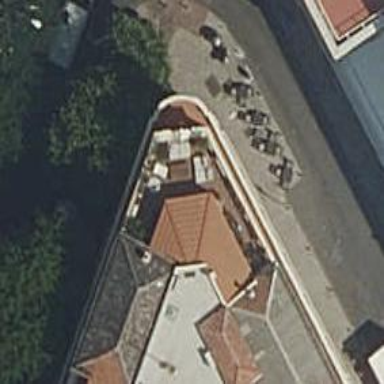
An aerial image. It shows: Restaurant.